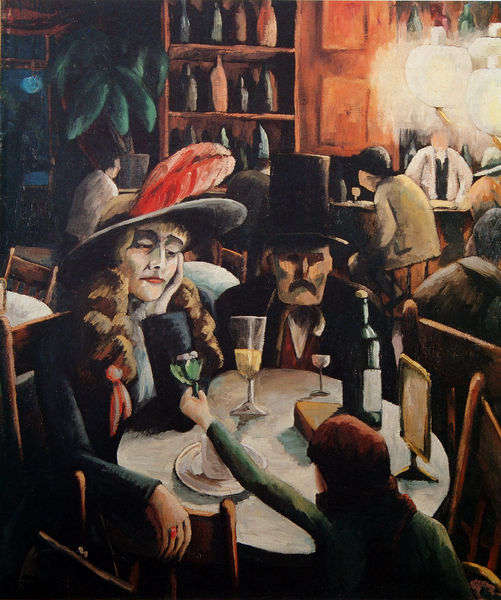
Titel: Paar im Restaurant
Künstler: Otto Nückel
Standort: München
Institution: Galerie Michael Pabst
Schlagwörter: feder, mann, grün, bar, braun, bunt, fenster, frau, glas, hut, lampe, licht, stühle, tisch, tische, zimmer, rot, expressionismus, malerei, zylinder, flasche, flaschen, gläser, kneipe, regal, tresen, trinken, arm, pelz, teller, trauer, tischdecke, öl, brücke, kind, paar, blas, moderne, ausdruck, wein, mond, restaurant, absinth, kritik, beckmann, prost, nachtleben